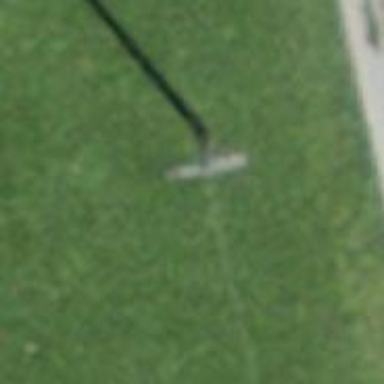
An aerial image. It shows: Power pole.